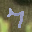
Label: 7